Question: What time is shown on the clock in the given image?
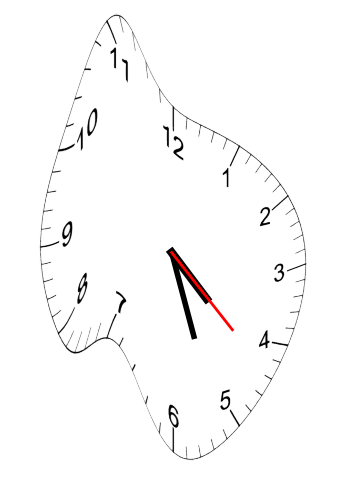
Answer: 04:26:22